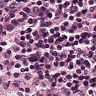
Metastatic tissue present: no